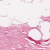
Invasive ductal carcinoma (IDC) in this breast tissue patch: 0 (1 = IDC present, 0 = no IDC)